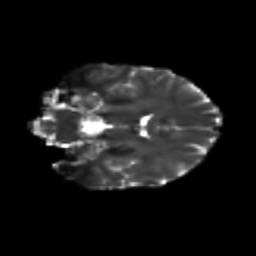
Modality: T2w
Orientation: coronal
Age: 31
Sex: female
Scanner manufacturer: siemens
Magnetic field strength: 3 T
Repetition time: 3.5 s
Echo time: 0.125 s